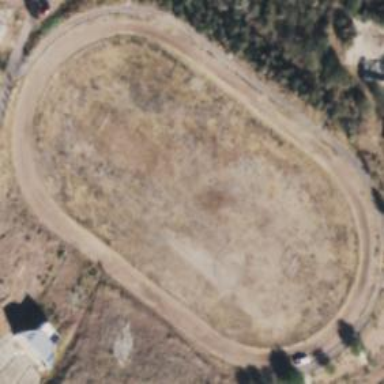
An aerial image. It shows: Track located within leisure land area.